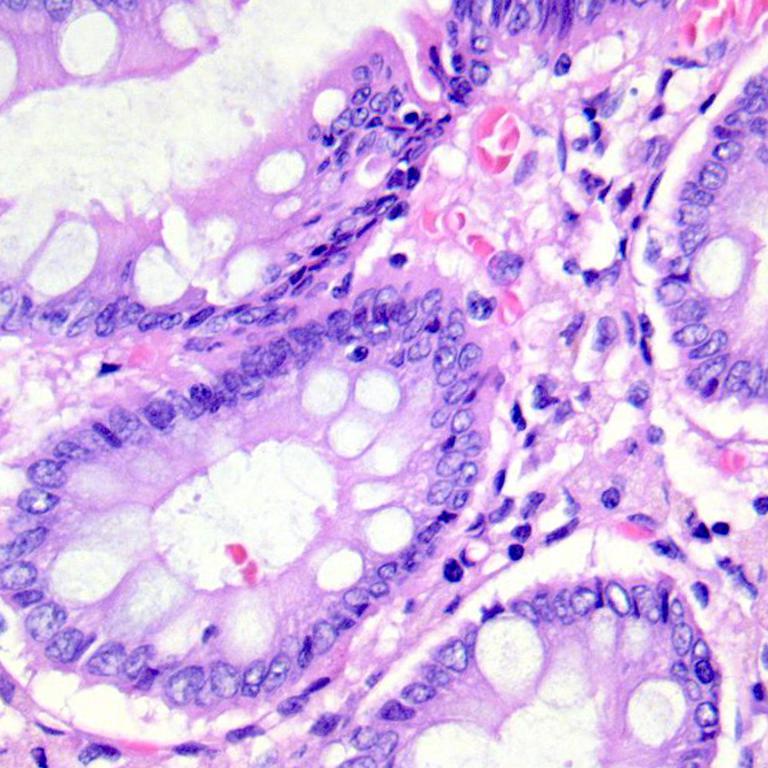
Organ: colon
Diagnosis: benign